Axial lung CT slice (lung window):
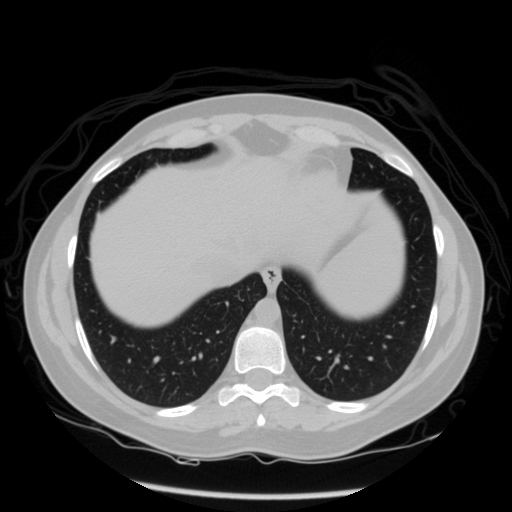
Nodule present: no